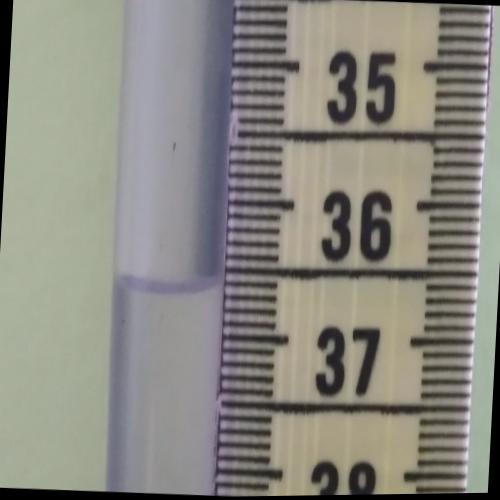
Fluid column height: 36.6 cm